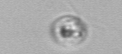
Label: Amoeba